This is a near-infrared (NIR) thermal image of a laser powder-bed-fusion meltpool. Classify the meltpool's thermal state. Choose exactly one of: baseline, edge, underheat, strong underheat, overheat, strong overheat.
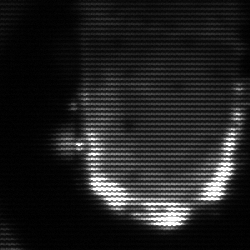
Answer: baseline